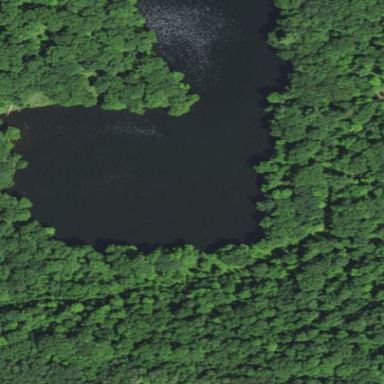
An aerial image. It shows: Serene lake surrounded by nature.